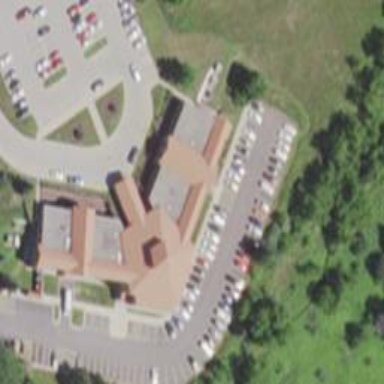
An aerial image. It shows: Healthcare clinic.